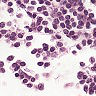
Metastatic tissue present: no